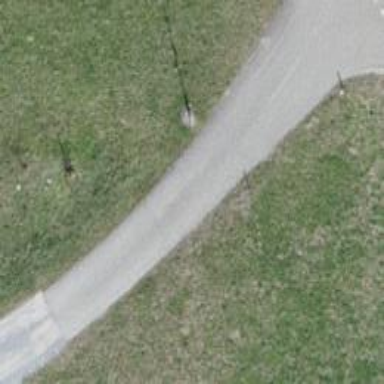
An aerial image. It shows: Lift gate barrier.